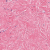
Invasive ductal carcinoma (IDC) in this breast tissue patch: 0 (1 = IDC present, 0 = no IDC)